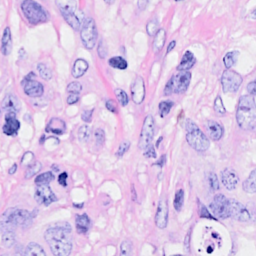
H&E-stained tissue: Breast